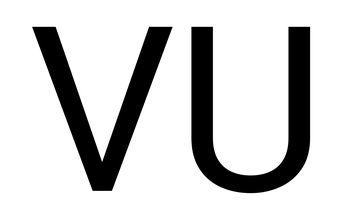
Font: Roboto_Regular